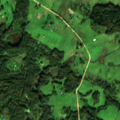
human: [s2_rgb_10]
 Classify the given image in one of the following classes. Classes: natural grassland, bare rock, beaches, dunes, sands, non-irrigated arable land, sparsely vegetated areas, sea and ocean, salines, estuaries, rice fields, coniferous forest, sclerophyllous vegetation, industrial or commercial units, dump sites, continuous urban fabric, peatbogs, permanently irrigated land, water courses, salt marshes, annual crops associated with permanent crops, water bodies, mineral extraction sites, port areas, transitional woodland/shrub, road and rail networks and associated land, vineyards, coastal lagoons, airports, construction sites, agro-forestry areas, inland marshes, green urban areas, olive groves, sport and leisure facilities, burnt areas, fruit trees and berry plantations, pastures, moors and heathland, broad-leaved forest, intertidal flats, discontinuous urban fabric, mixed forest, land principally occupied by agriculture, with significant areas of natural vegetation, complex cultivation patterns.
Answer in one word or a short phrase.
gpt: pastures, complex cultivation patterns, land principally occupied by agriculture, with significant areas of natural vegetation, broad-leaved forest, mixed forest